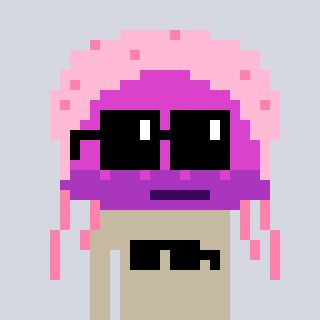
a pixel art character with square black sunglasses, a jellyfish-shaped head and a bege-colored body on a cool background